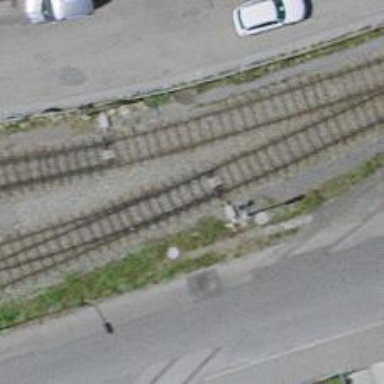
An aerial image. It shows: Railway switch.